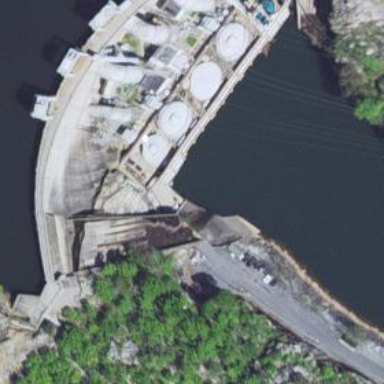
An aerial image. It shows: Hydro power generator utilizing water storage as its method.